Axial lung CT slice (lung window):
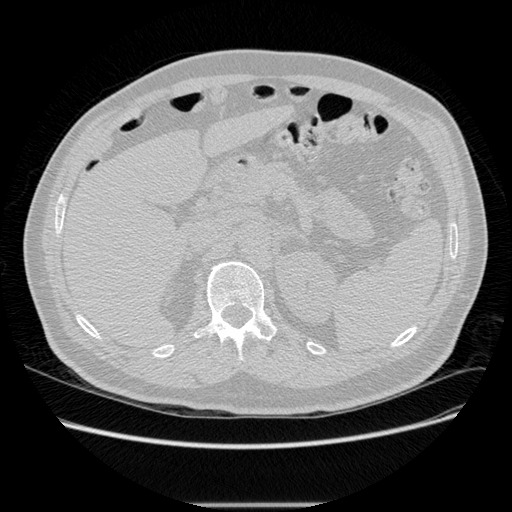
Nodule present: no